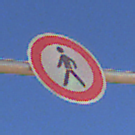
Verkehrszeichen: VerbotFussgaenger
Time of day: MorningAfternoon
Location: Outdoor (RoadRail)
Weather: Clear
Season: NotSpecified
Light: Natural